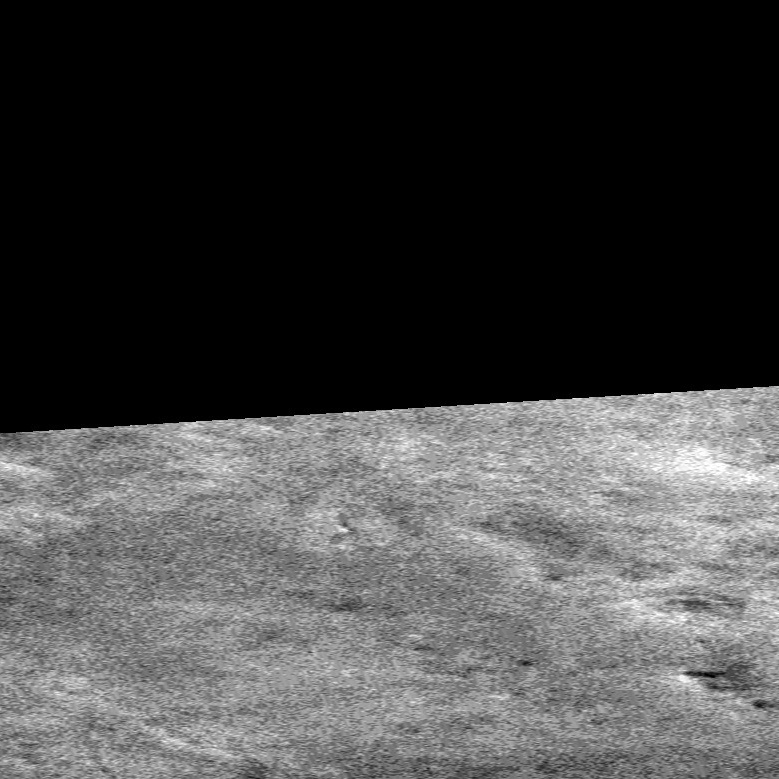
Label: dustdevil